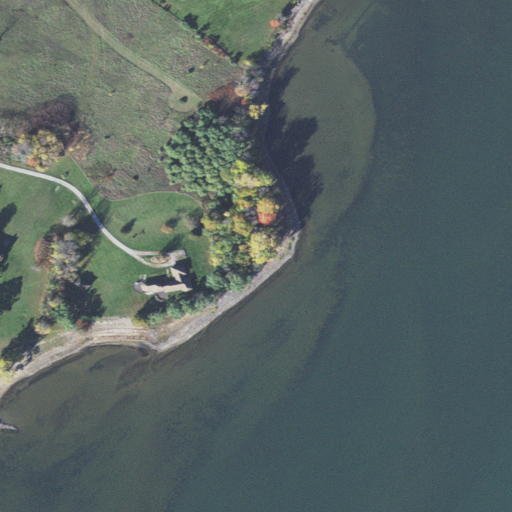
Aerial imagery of cape in Vermont named McGregor Point containing open water, pasture, deciduous forest, low intensity development, barren land, grassland, and herbaceous wetlands